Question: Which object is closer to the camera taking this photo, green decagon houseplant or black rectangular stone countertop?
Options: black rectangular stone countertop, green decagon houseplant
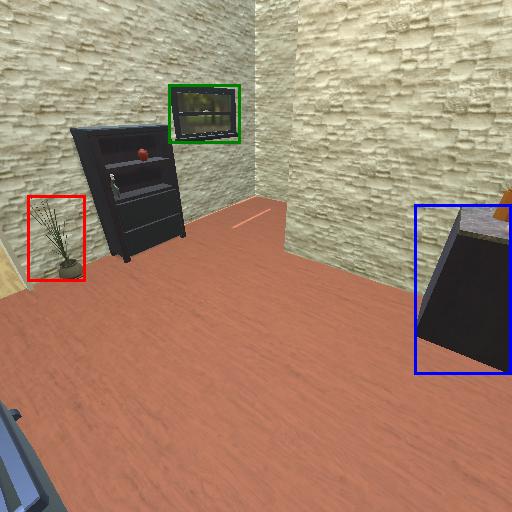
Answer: black rectangular stone countertop